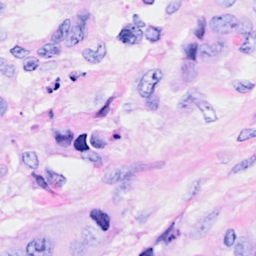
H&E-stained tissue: Breast